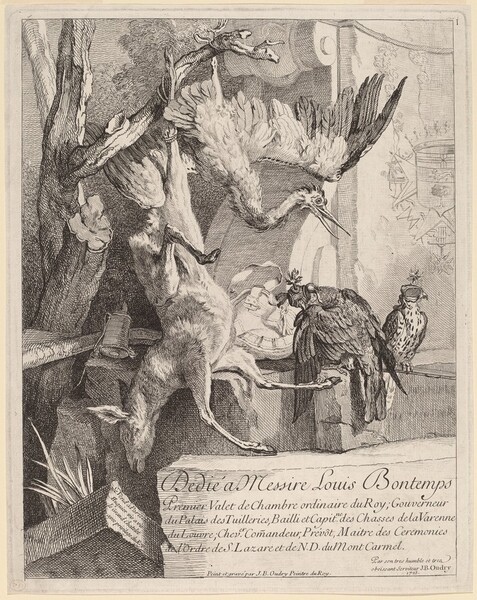
Title: Frontispiece
Artist: Jean-Baptiste Oudry
Earliest date: 1725
Material: etching on laid paper